Question:
I'm confused about:
1) What type of control is the one shown in the picture above. I tried slider, it's not giving that same visual effect
2) How can I implement such a control exactly as seen on the image.
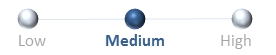
Answer: You can have two images one for selected and other for unselected and when any of the button is pressed change the image of button to selected image in button action and other two button will have unselected image.At a time only one button will be in selected state.